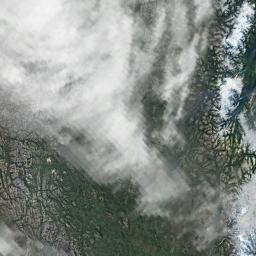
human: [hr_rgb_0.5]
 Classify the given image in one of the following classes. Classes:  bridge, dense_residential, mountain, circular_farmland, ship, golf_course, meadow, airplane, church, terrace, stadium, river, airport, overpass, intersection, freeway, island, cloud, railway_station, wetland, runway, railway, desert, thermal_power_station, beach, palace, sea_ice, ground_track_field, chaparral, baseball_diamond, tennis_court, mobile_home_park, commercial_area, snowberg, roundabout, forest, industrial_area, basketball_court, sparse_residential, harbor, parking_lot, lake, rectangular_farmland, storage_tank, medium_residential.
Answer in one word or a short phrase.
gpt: cloud